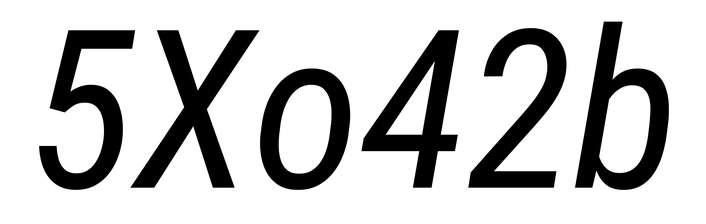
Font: Roboto-Italic_Condensed_Italic